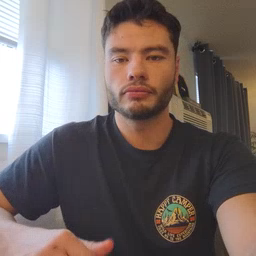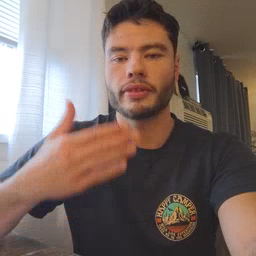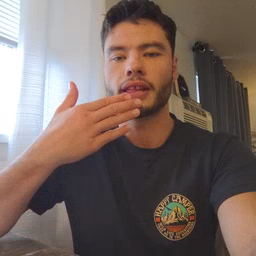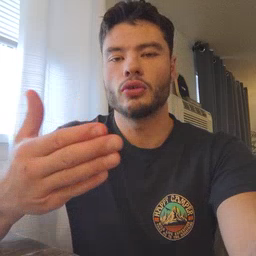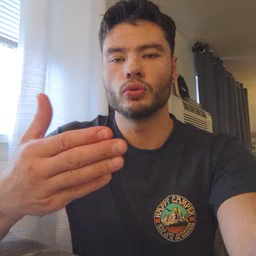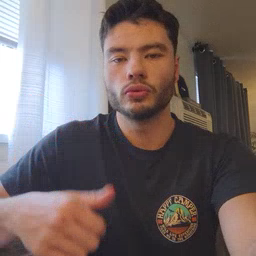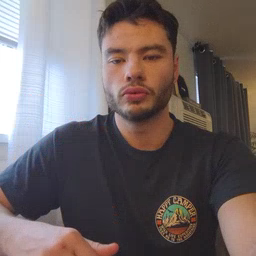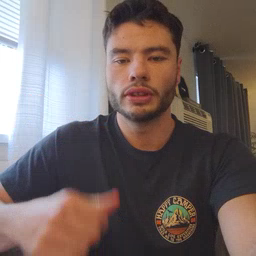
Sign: thankyou